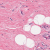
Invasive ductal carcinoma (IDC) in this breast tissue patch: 0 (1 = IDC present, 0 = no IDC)